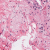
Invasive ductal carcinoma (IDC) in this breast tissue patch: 0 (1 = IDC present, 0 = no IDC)